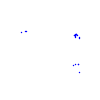
Particle: proton